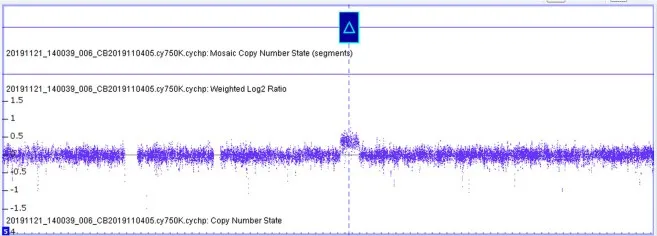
(b) CMA array on peripheral blood depicted 5q21.1q21.3 (101070989-105838444).
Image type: electrography (emg)